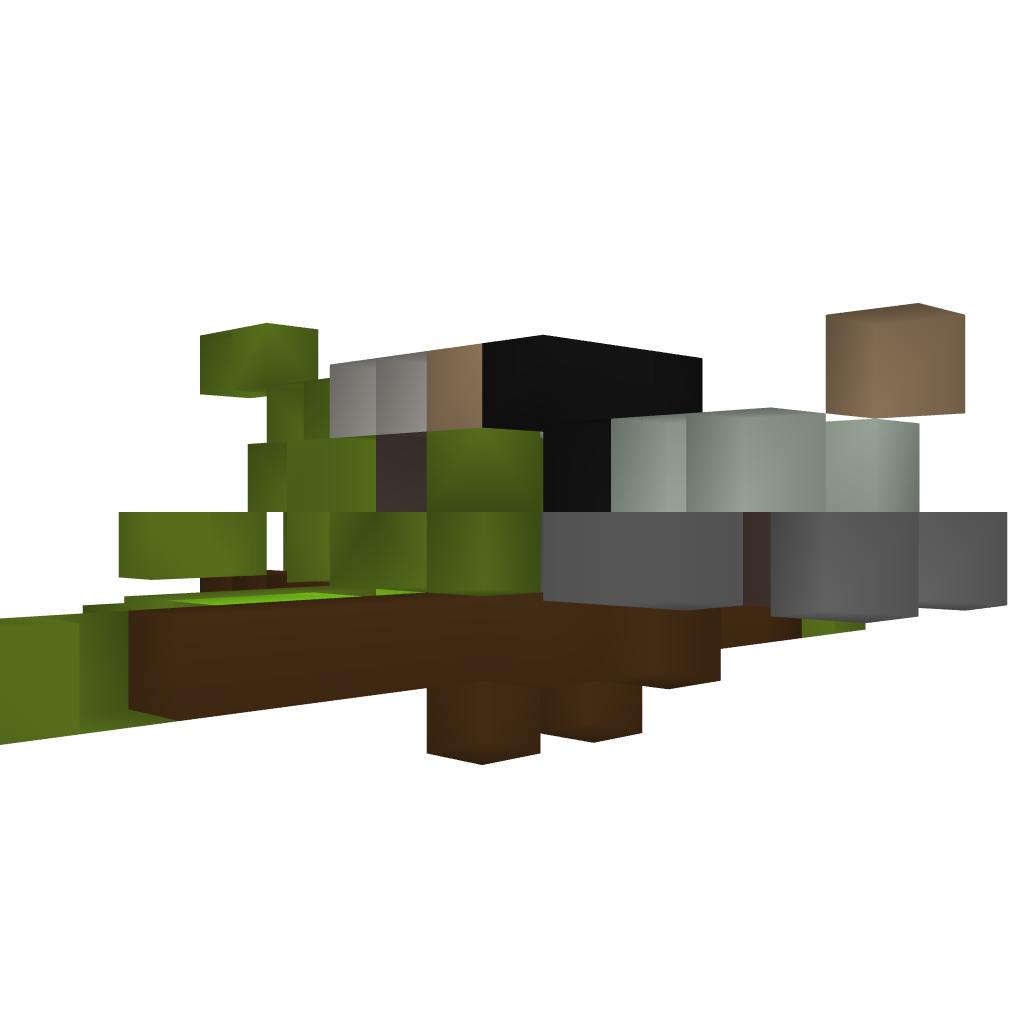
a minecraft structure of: Fighter Bf 109 K1